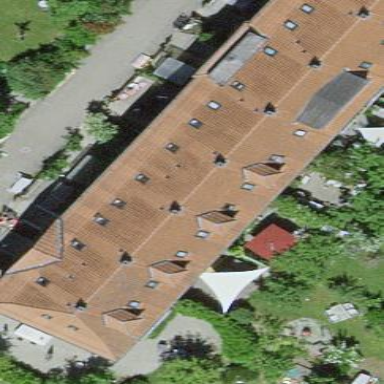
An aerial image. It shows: Residential building with gabled roof covered in maroon roof tiles. The roof orientation is across the building.